The image is the raw time-domain waveform of a rolling-element bearing's vibration signal. Determine the bearing's health state. Answer with exactly one of: normal, inner_race, outer_race, ball.
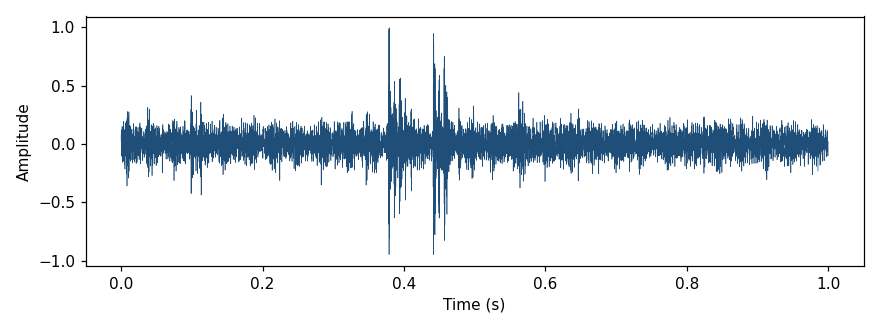
Answer: ball